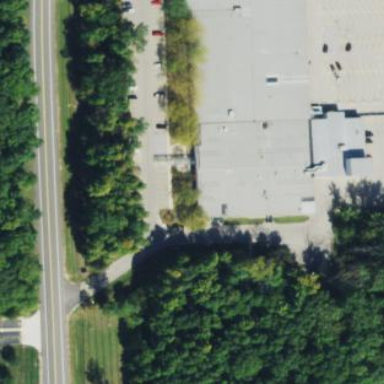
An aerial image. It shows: Building housing car shop.